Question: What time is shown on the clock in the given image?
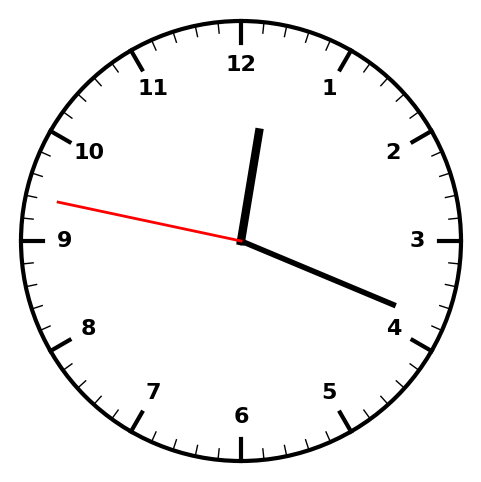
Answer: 12:18:47